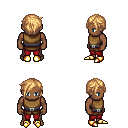
a pixel art fantasy rpg character, male body template, human, dark skin, leather chest armor, red pants, light blonde pixie cut hairstyle, gold boots, four views (front, back, left, right), 2x2 character sprite sheet, small pixel art, hard edges, no anti-aliasing